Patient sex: M
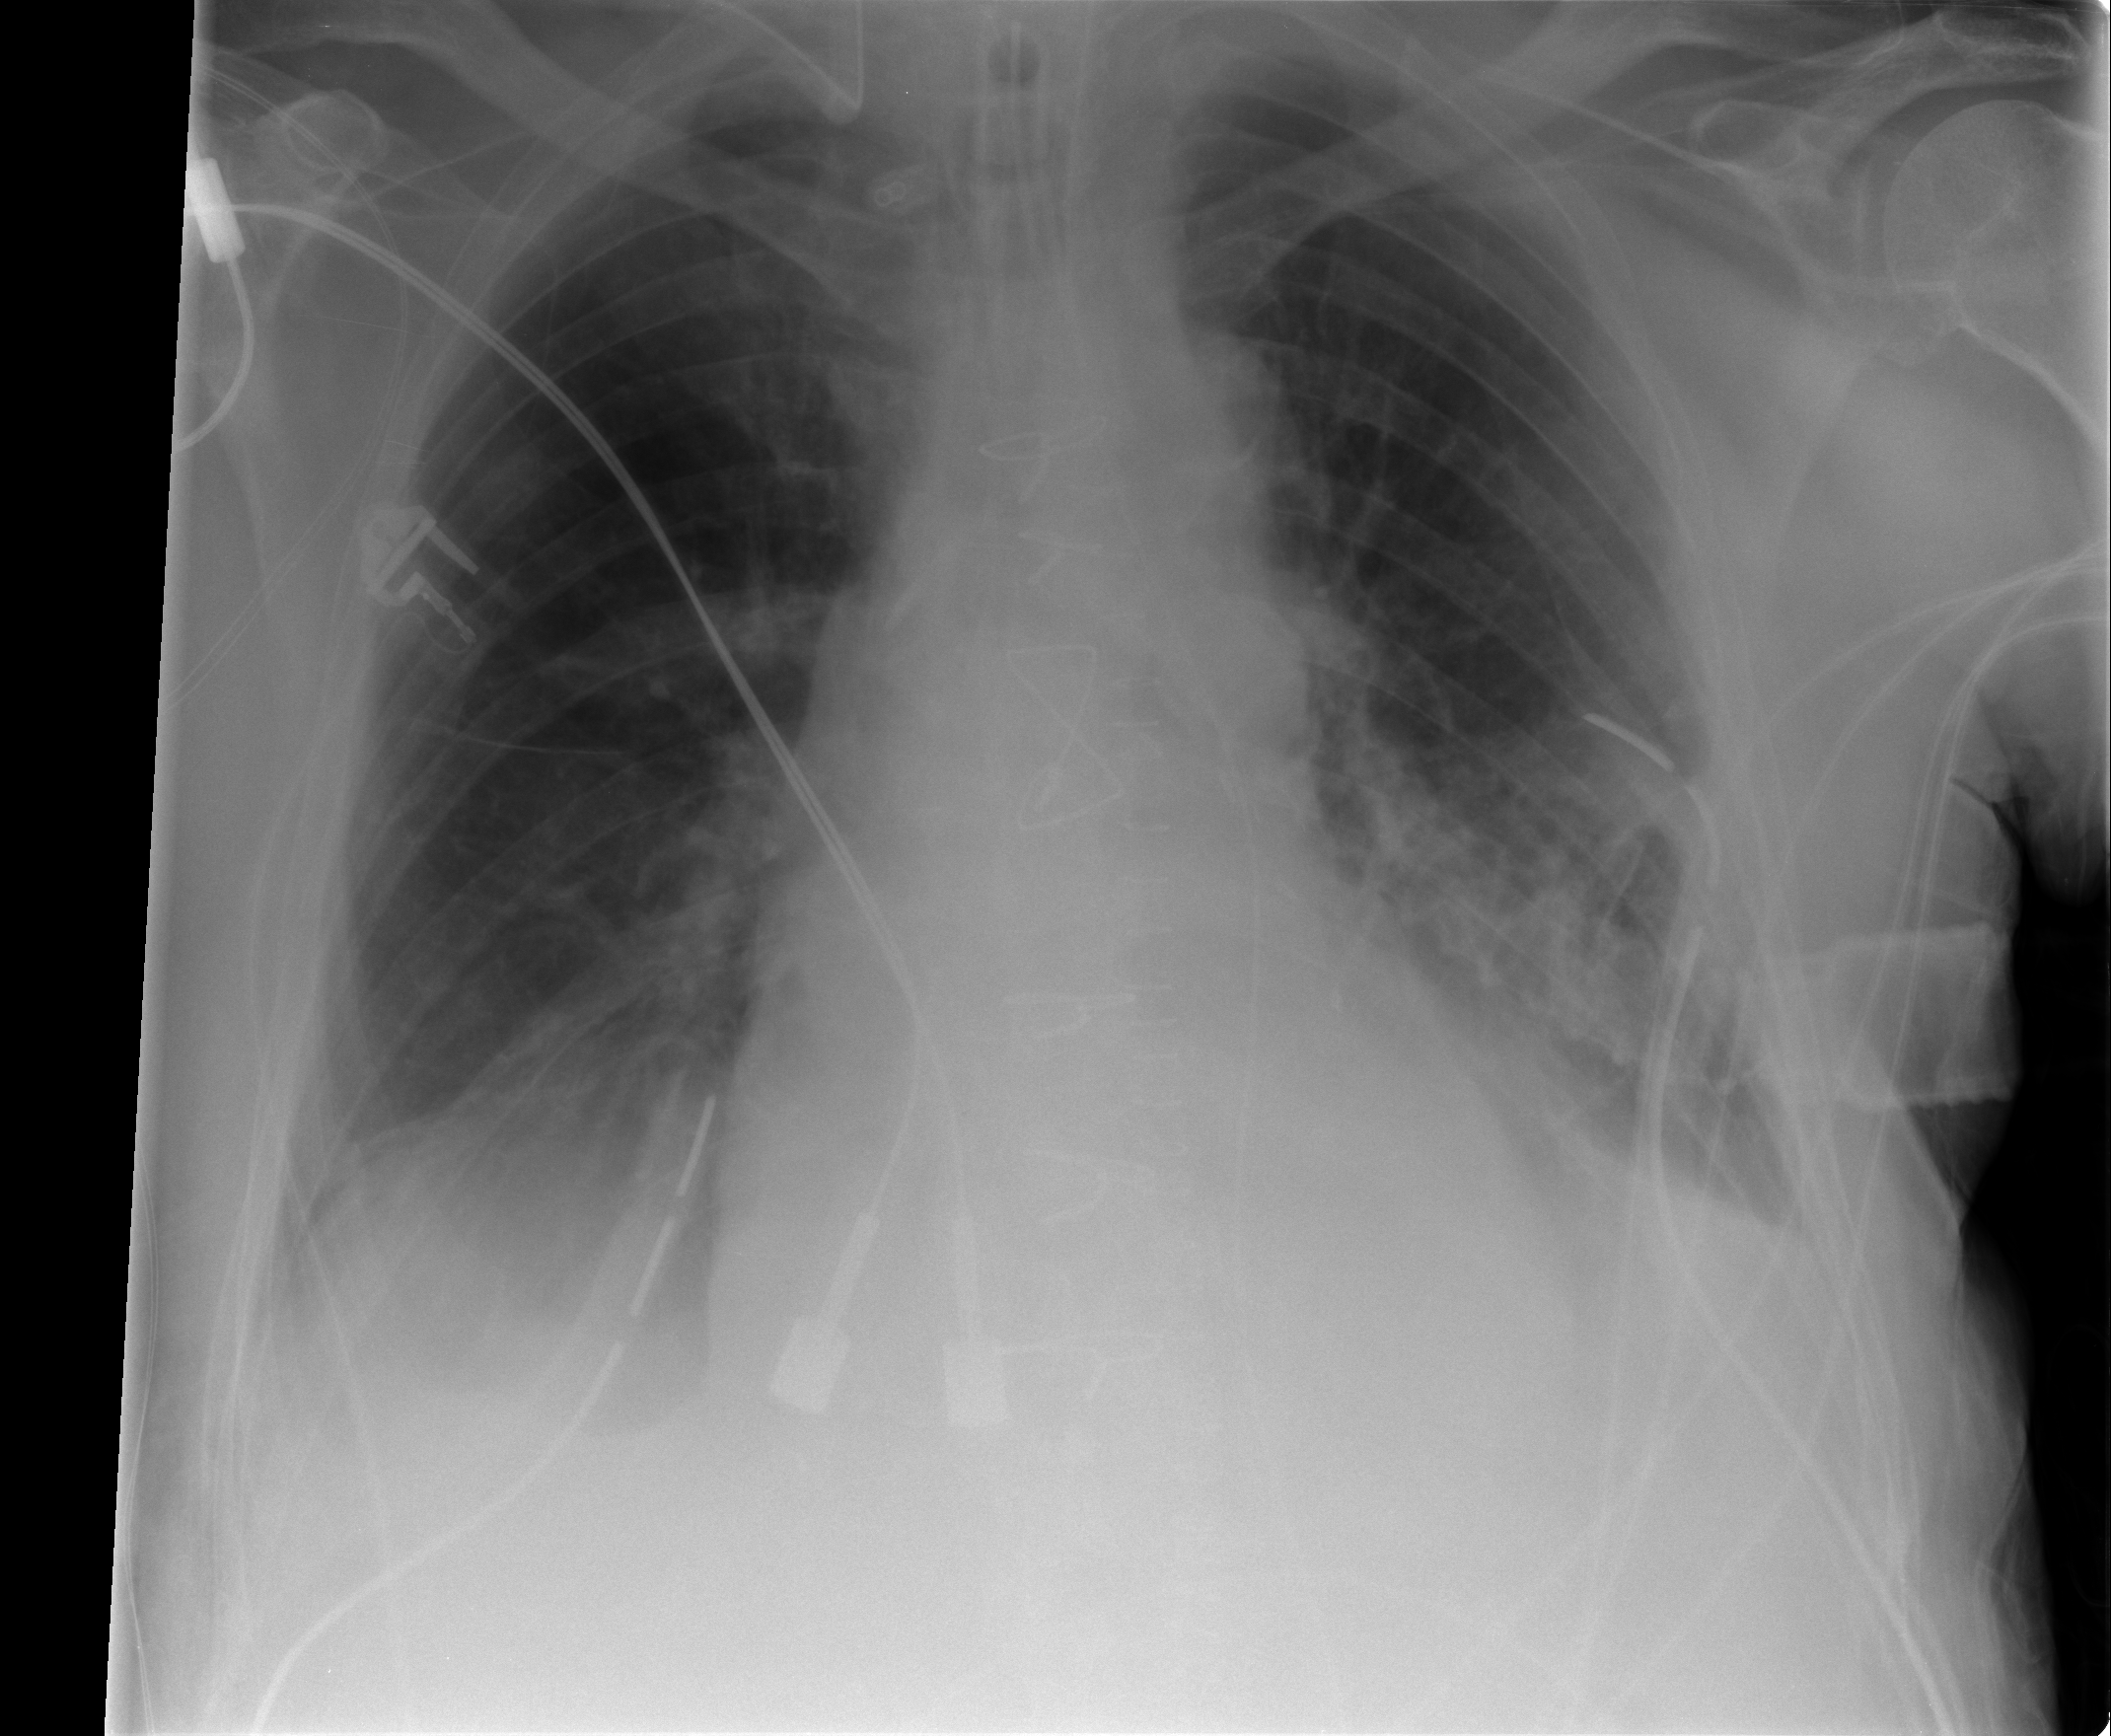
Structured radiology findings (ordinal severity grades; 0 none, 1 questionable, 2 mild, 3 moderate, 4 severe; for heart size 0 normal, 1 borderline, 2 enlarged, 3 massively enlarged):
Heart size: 0
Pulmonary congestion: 0
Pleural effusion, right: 2
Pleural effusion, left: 2
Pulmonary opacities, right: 0
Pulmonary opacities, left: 0
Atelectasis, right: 2
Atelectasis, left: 2